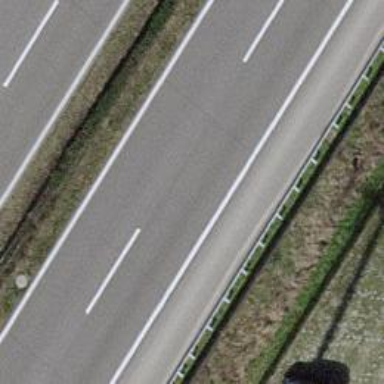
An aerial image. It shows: Motorway bridge.